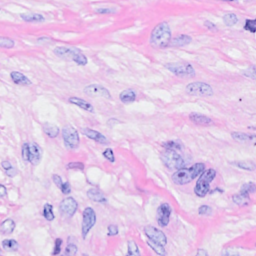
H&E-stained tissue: Breast